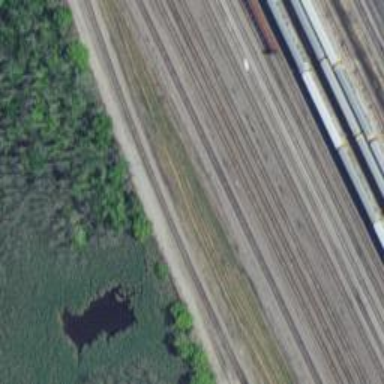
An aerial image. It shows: Railway siding for service.